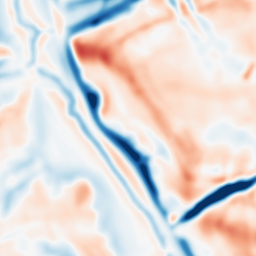
Category: multiscale
Decomposition family: dog
Decomposition parameters: sigma_low: 3
sigma_high: 10
Upsampling method: bilinear
Upsampling parameters: scale: 2
Upsampling scale: 2